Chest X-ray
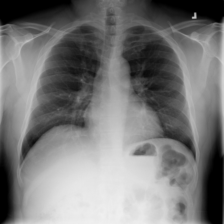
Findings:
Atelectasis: negative
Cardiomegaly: negative
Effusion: negative
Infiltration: positive
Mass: negative
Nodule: negative
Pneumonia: negative
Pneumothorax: negative
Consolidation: negative
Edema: negative
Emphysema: negative
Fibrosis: negative
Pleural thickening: negative
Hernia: negative